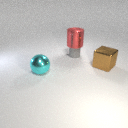
large cyan metal sphere to the left of small gray rubber cylinder